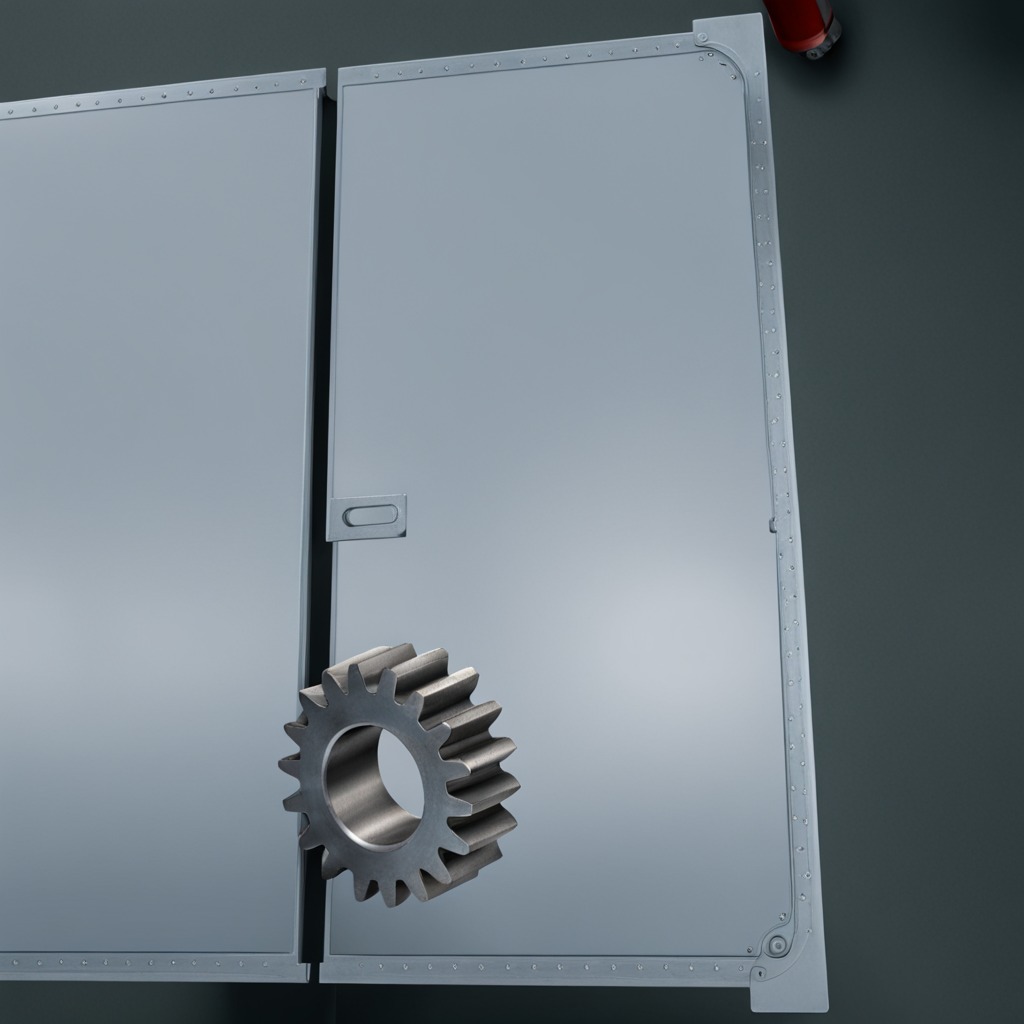
A steel gear with teeth is lying on a toolbox surface in an airplane hangar workshop 8K.